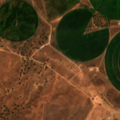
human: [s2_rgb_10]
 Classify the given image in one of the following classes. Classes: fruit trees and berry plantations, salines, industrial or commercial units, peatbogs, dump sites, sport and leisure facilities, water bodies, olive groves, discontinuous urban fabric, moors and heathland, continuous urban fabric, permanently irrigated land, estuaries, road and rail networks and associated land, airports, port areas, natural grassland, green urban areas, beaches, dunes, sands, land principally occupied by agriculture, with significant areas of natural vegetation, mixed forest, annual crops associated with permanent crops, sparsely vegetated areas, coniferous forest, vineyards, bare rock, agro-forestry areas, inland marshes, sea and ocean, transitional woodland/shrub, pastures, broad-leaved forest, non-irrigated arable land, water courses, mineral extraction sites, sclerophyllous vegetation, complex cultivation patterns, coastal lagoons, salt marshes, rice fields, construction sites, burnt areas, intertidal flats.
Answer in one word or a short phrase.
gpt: non-irrigated arable land, permanently irrigated land, pastures, agro-forestry areas, transitional woodland/shrub